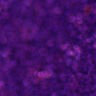
Metastatic tissue present: no